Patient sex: F
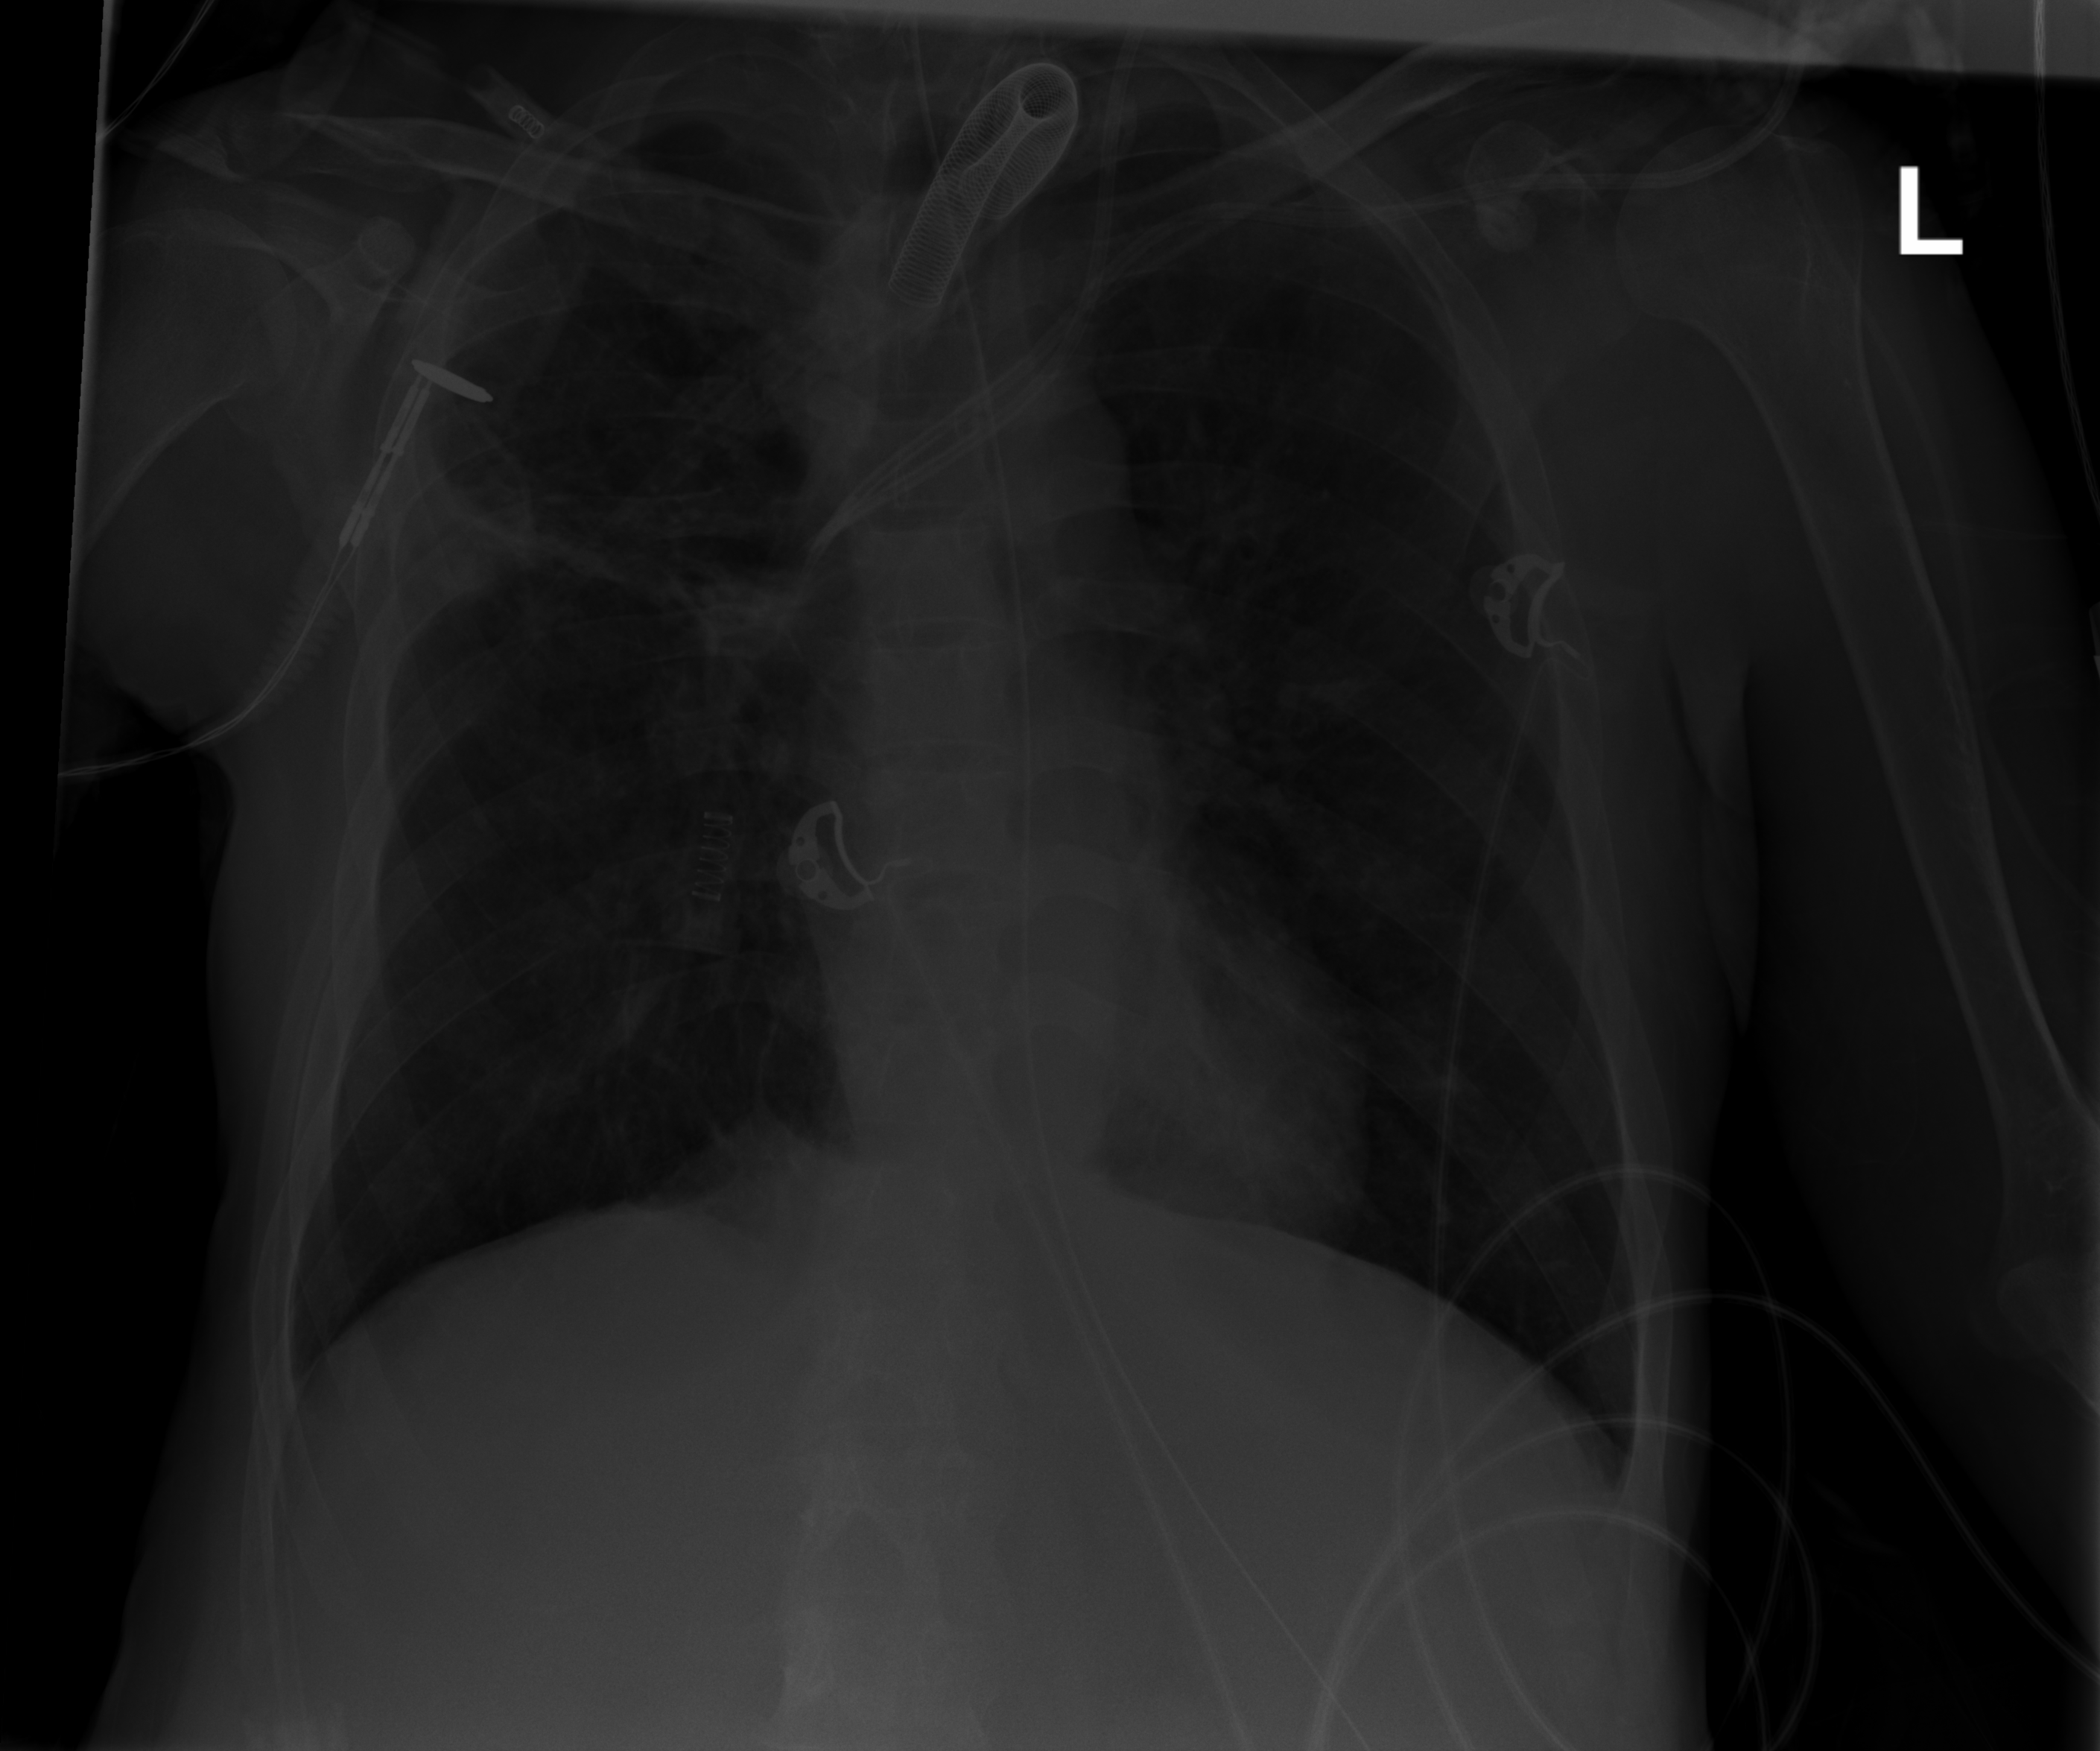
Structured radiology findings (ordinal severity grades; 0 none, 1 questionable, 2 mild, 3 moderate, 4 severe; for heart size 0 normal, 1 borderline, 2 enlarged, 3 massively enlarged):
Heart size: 0
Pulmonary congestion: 0
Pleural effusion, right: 1
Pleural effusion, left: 0
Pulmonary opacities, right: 1
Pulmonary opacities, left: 2
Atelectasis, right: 2
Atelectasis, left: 0